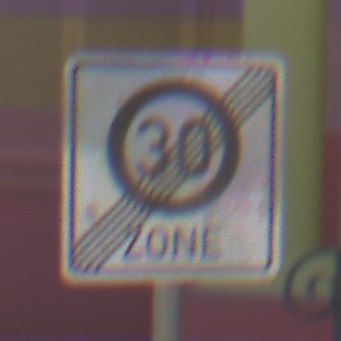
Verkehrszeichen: EndeZone30
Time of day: MorningAfternoon
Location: Outdoor (Special)
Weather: PartlyCloudy
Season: NotSpecified
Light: Natural